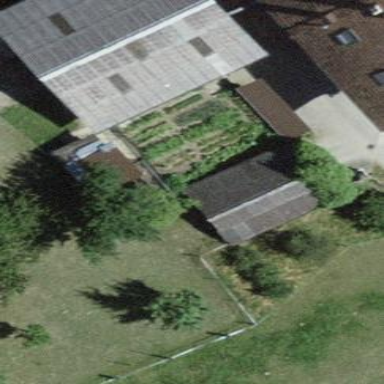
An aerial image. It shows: Barn.